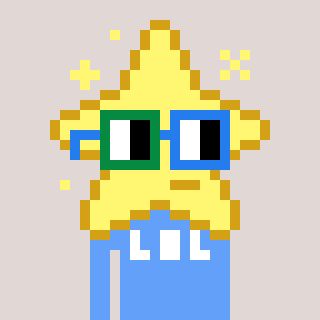
a pixel art character with square green and blue glasses, a star-shaped head and a blue-colored body on a warm background